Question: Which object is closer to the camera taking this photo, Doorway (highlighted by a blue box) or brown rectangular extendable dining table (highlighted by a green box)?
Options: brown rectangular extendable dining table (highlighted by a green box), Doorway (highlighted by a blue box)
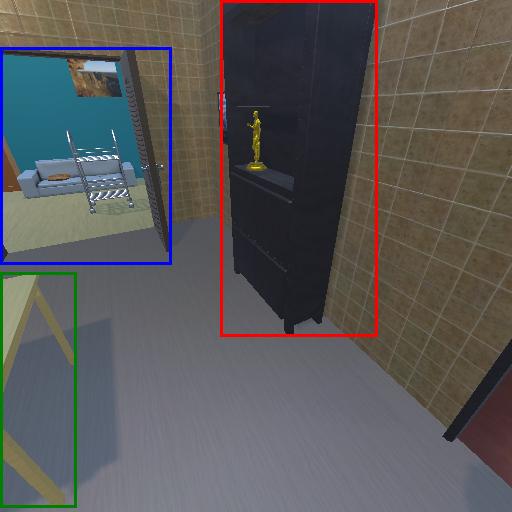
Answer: brown rectangular extendable dining table (highlighted by a green box)